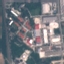
Land use / land cover: Industrial